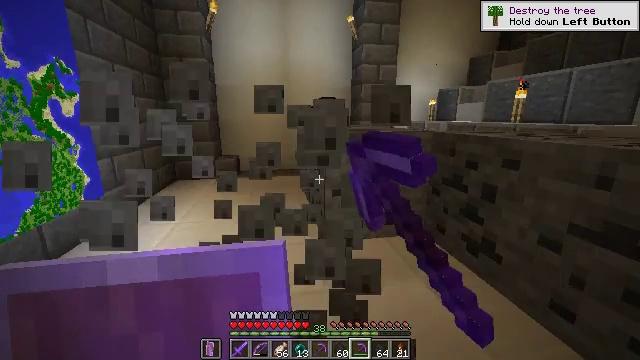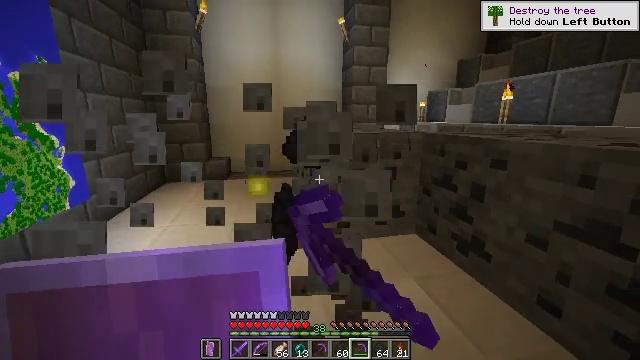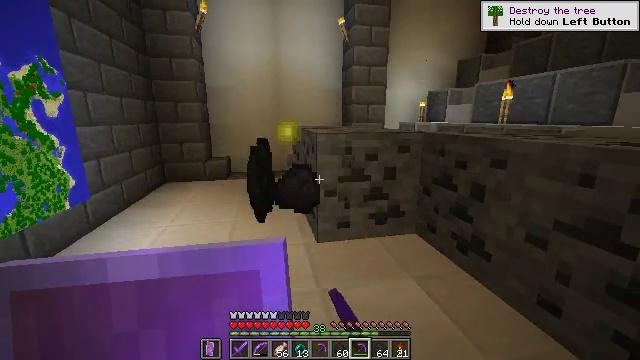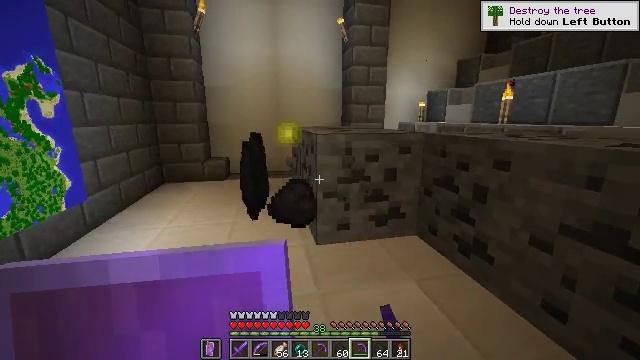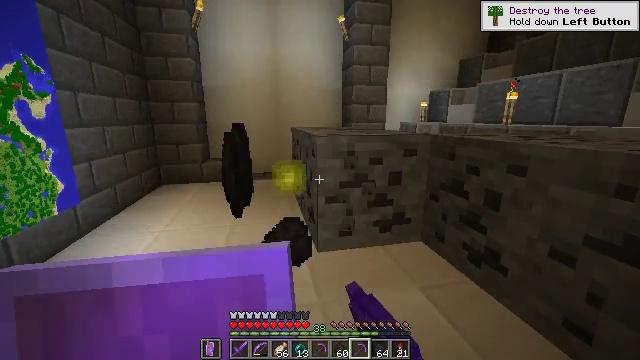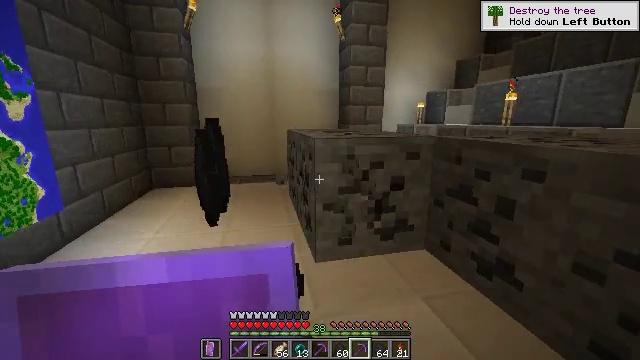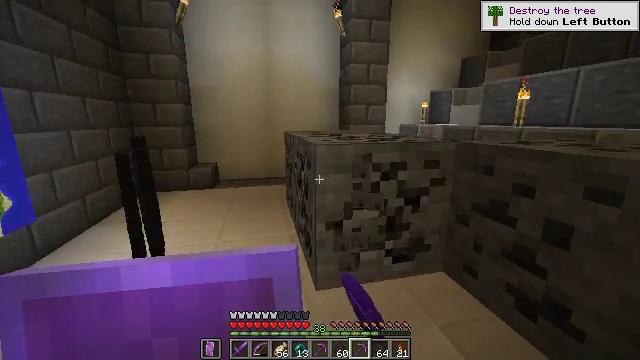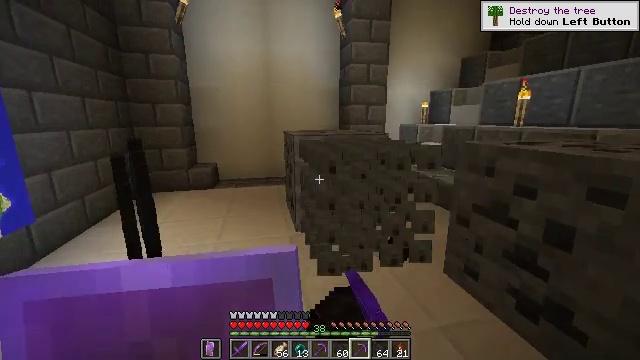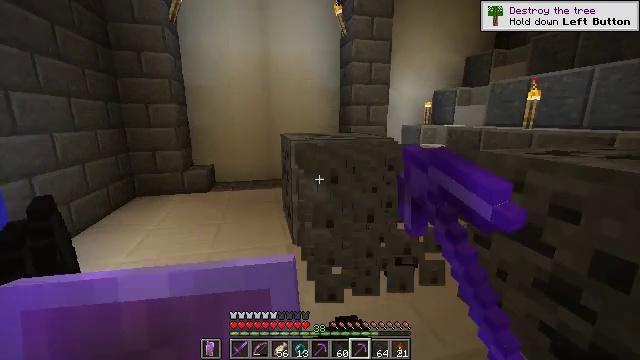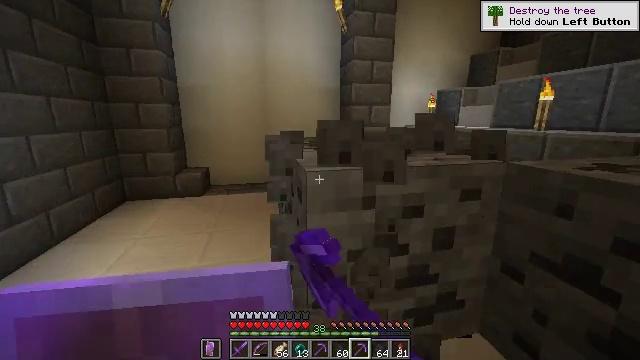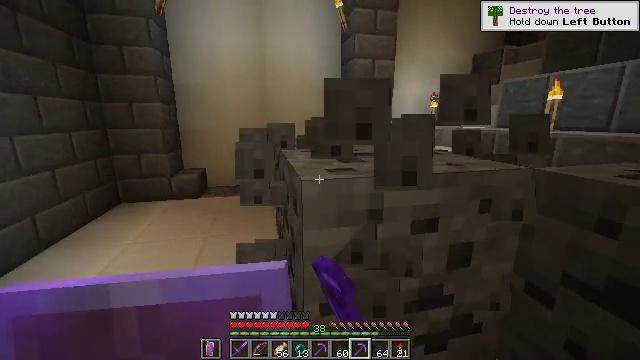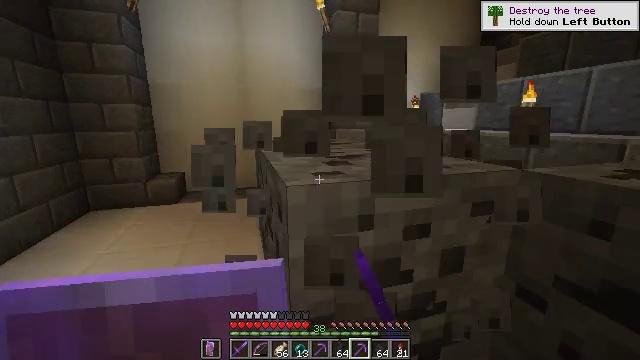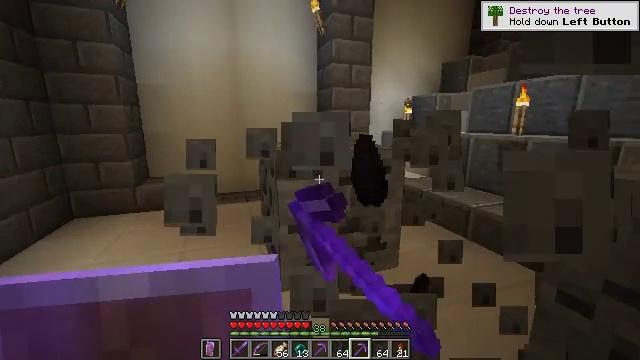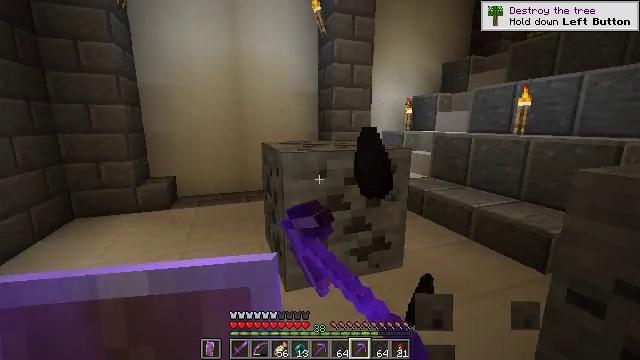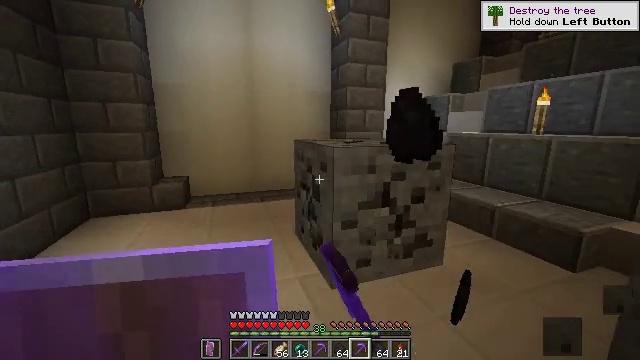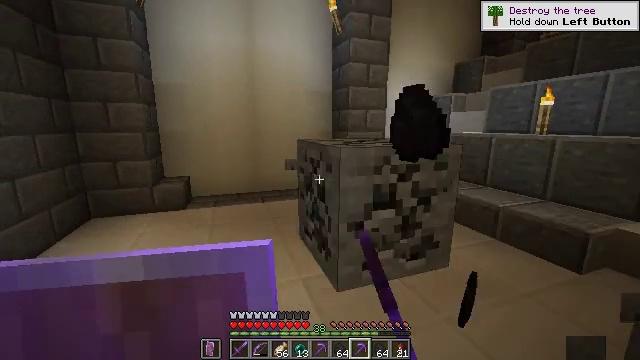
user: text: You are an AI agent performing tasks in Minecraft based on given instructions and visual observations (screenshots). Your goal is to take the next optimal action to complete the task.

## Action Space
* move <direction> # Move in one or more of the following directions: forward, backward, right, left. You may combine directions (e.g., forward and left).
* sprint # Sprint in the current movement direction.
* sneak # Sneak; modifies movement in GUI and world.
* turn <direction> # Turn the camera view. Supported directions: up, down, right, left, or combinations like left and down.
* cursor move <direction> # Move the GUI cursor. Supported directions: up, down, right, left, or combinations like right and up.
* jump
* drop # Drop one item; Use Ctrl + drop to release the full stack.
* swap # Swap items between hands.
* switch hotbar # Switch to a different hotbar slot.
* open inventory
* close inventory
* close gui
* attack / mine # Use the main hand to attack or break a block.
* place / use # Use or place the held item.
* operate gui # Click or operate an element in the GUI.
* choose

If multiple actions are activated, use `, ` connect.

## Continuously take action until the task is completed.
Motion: motion action
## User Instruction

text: Mine the coal ore underground.
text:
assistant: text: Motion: turn right, attack / mine
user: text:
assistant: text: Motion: attack / mine
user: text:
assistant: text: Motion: move forward, attack / mine
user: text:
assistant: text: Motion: move forward, attack / mine
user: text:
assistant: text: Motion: move forward, attack / mine
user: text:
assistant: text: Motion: move forward, attack / mine
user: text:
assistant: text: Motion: move forward, attack / mine
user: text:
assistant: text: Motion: move forward, attack / mine
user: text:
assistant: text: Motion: move forward, attack / mine
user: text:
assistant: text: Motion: attack / mine
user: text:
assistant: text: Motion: move left, turn right, attack / mine
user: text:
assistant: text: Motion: move left, turn right, attack / mine
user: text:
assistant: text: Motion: move left, attack / mine
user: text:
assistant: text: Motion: move left, attack / mine
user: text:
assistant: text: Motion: move forward, attack / mine
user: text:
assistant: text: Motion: move forward, attack / mine
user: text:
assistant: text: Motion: move forward, attack / mine
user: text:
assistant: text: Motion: turn right, attack / mine
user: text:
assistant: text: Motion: turn right and down, attack / mine
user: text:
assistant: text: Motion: turn right and down, attack / mine
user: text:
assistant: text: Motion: turn right, attack / mine
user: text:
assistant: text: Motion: attack / mine
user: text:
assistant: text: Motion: attack / mine
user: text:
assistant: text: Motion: attack / mine
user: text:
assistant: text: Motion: attack / mine
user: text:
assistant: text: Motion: no_op
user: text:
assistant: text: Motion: move left, turn right and up
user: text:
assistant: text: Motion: move forward and move left, turn right and up
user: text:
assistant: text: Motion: move forward and move left, turn right
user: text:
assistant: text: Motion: move forward and move left, turn right